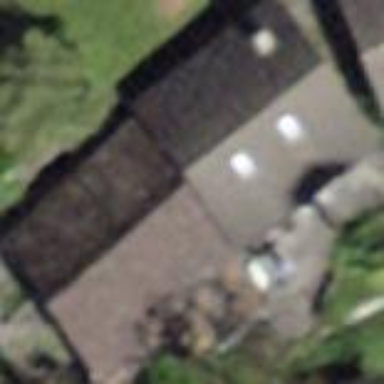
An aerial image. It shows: Detached building.